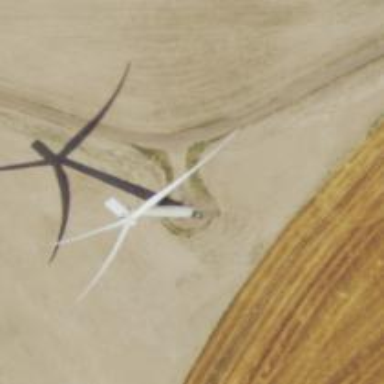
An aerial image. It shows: Wind generator powered by horizontal-axis wind turbine.